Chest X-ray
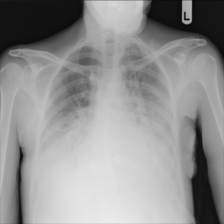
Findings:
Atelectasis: negative
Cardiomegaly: negative
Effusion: positive
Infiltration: negative
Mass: negative
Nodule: negative
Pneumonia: negative
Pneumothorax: negative
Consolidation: negative
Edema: negative
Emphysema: negative
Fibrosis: negative
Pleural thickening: negative
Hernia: negative